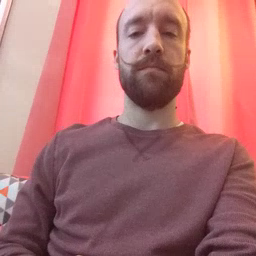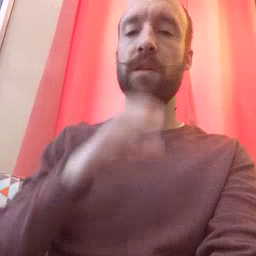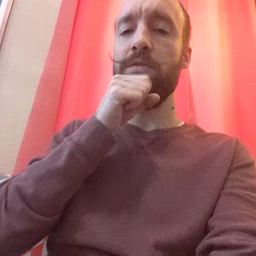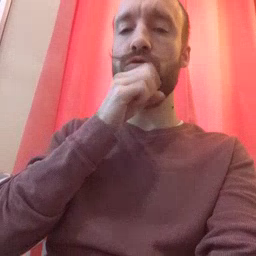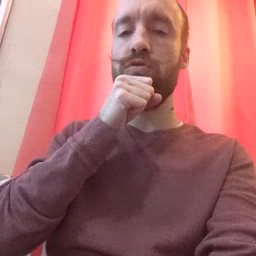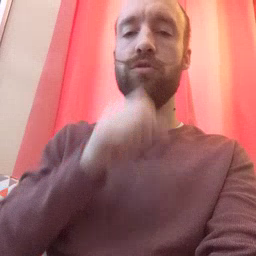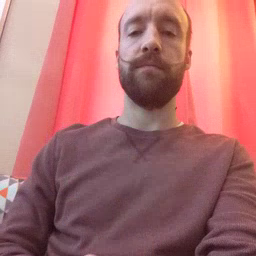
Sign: orange